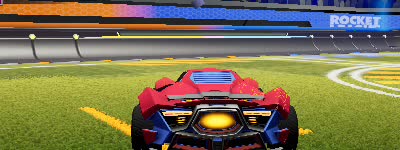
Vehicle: werewolf